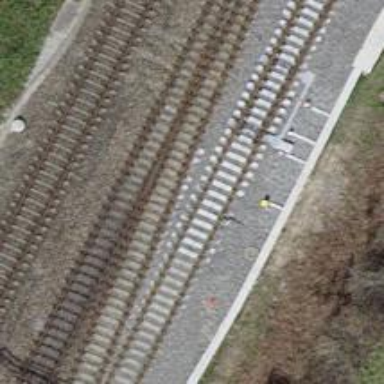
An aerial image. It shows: Railway switch.